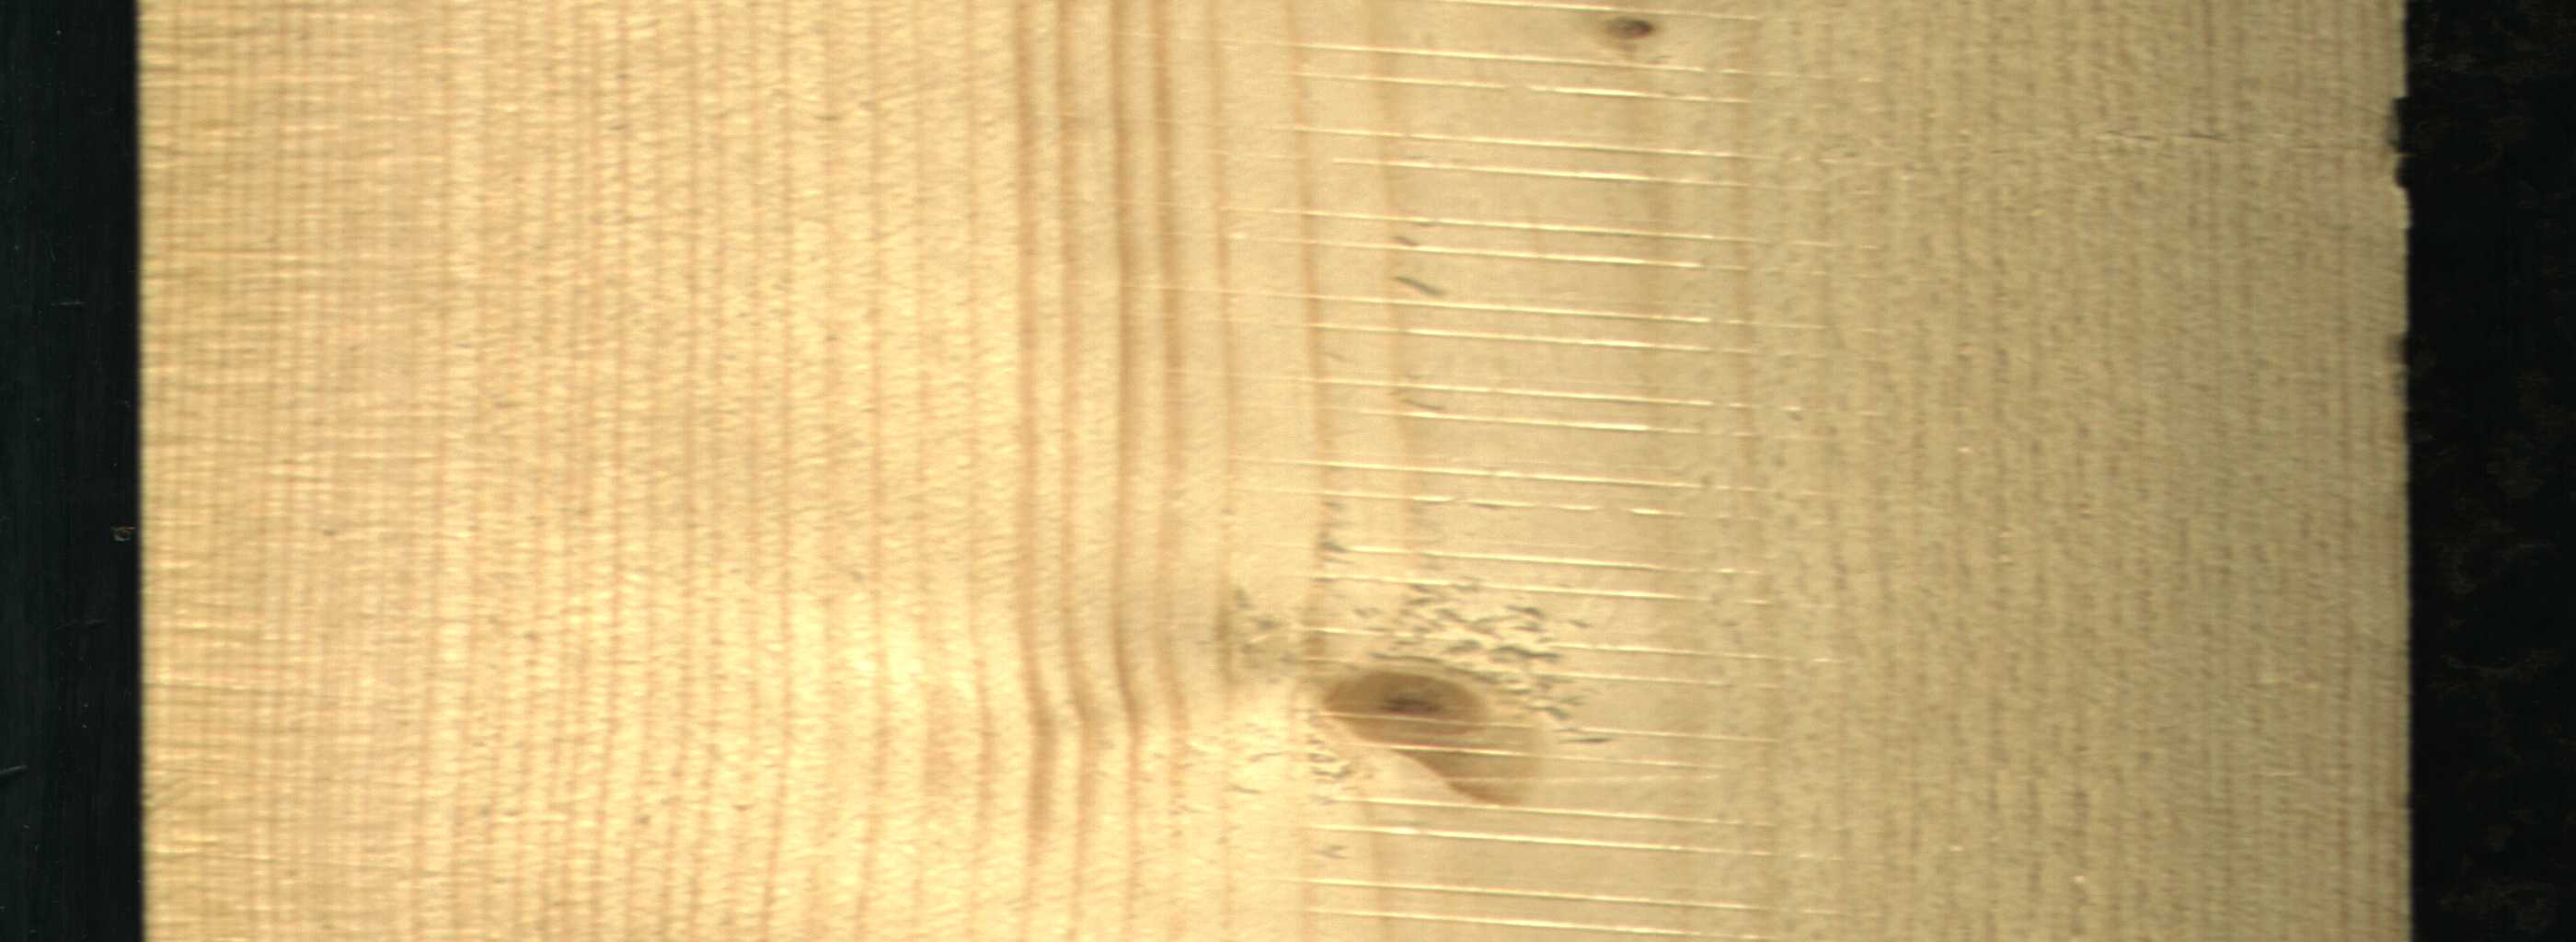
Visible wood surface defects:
Live_Knot
Live_Knot